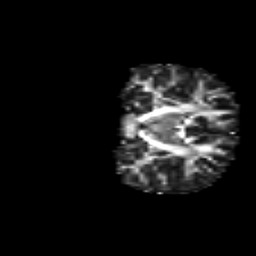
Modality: FA
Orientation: coronal
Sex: female
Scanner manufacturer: siemens
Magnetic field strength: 3 T
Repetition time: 5 s
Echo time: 0.071 s